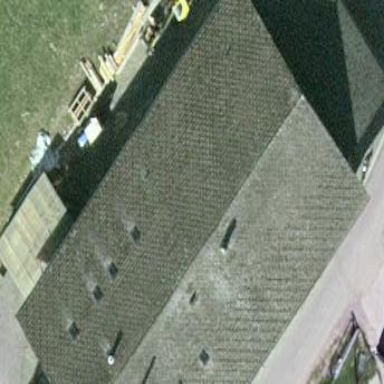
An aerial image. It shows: Building with gabled roof oriented across its structure.